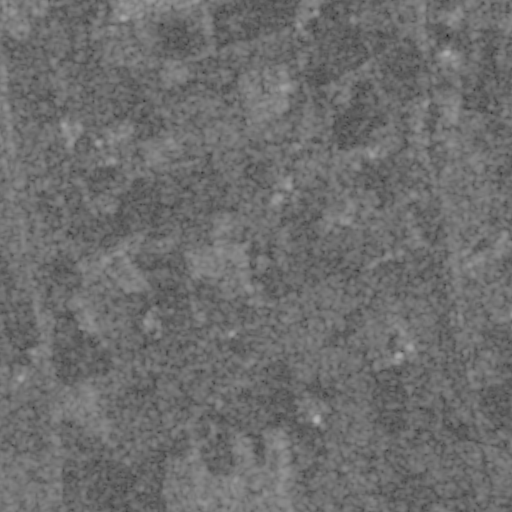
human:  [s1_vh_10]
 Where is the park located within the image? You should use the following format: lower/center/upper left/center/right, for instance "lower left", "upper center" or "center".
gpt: The park is located in the center right of the image.
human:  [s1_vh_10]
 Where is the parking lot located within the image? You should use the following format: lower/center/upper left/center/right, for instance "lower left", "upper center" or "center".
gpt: The parking lot is located in the upper right of the image.
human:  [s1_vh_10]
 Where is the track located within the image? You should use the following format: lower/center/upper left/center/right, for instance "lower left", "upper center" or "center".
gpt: The track is located in the lower left of the image.
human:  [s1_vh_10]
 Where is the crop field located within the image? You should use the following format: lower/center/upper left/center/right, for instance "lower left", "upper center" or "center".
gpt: There is no crop field in the image.

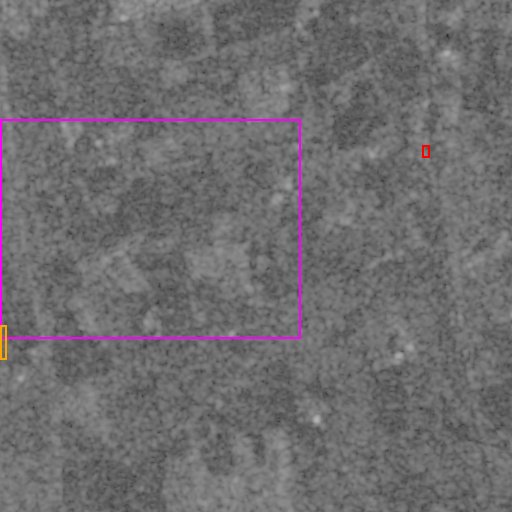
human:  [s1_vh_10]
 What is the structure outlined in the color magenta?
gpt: The structure outlined in magenta is a crop field.
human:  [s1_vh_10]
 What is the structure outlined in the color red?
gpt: The structure outlined in red is a parking lot.
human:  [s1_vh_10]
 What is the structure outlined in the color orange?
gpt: The structure outlined in orange is a track.
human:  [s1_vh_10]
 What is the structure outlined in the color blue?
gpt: There is no blue outline.